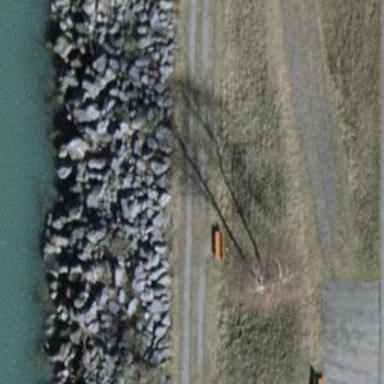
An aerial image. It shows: Brown bench.